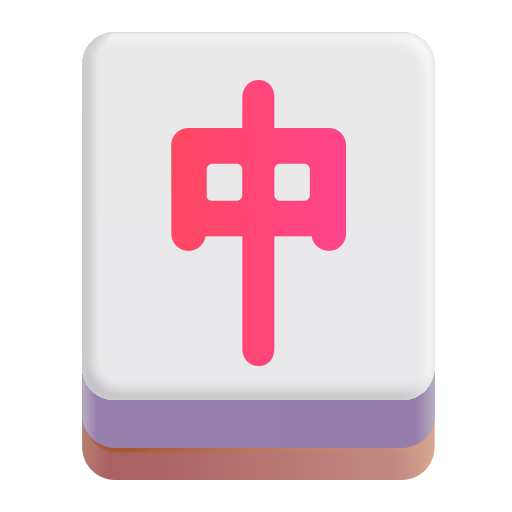
mahjong red dragon color